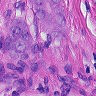
Metastatic tissue present: yes